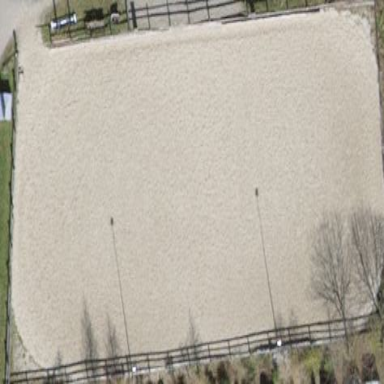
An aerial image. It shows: Equestrian pitch surrounded by fence.